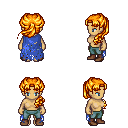
a pixel art fantasy rpg character, female body template, human, tanned skin, blue tattered cape, teal pants, light blonde princess hairstyle, brown shoes, four views (front, back, left, right), 2x2 character sprite sheet, small pixel art, hard edges, no anti-aliasing